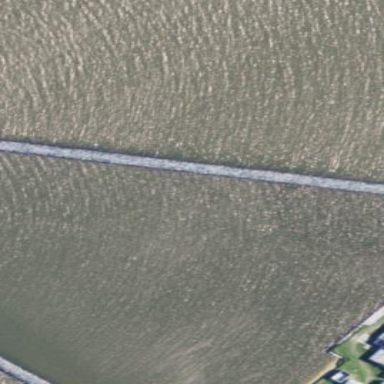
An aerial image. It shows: Breakwater structure.